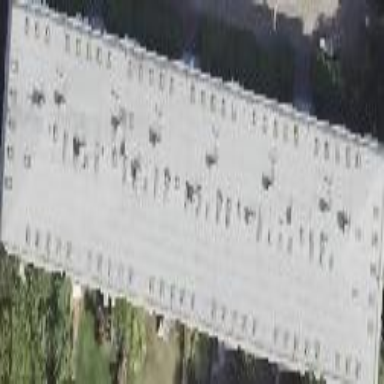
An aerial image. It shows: Hipped roof apartment building.